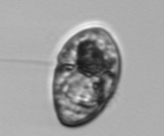
Label: Gyrodinium